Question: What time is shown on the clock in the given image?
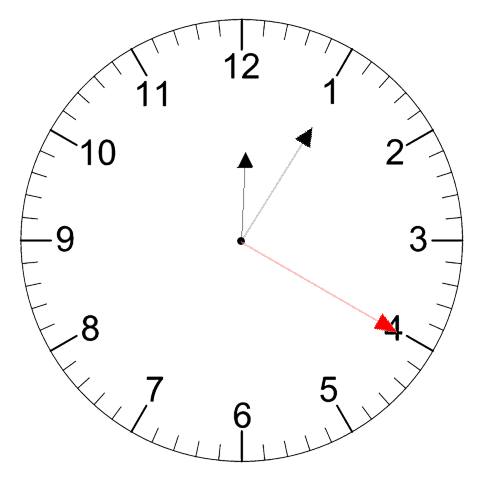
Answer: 12:05:20